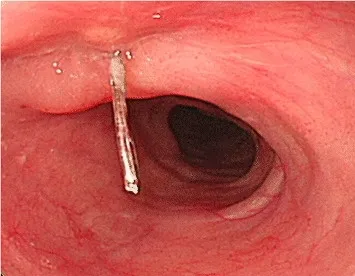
An endoscopic examination of the upper digestive tract shows part of the tracheal stent in the esophagus.
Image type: endoscopy (gi_endoscopy)